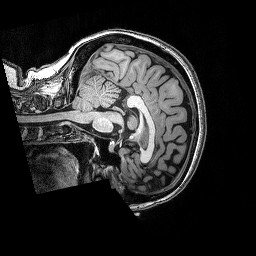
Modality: T1w
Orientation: sagittal
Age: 50
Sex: female
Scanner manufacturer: siemens
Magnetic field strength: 3 T
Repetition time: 2.53 s
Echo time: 0.0035 s